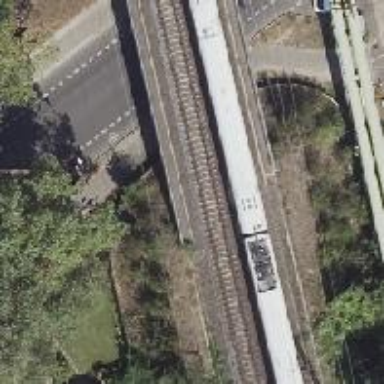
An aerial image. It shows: Railway track with contact line for electrification.